Question: When I build my paid version, Android Studio (and Gradle) generates a double size apk file?
It's the same result generating apk from Android Studio and/or command line:
'''
gradle clean assembleRelease
'''
It includes the following directories extra:
'''
assets/
main/
paid/
'''
thus making it very large.
My build.gradle has the following definition for the paid version:
'''
sourceSets {
paid {
manifest.srcFile 'AndroidManifest.xml'
java.srcDirs = ['src/paid']
resources.srcDirs = ['src']
aidl.srcDirs = ['src']
renderscript.srcDirs = ['src']
res.srcDirs = ['res']
assets.srcDirs = ['assets']
}
}
'''
In my src/paid/res directory I only have the following extra (unzip from apk):
'''
40 ./res/drawable
8 ./res/drawable-hdpi
8 ./res/drawable-ldpi
8 ./res/drawable-mdpi
8 ./res/raw
8 ./res/raw-de
8 ./res/raw-sv
16 ./res/values
8 ./res/values-de
8 ./res/values-sv
120 ./res
120 .
'''
And I use the following:
'''
productFlavors {
free {
packageName "com.xyz.abc"
}
paid {
packageName "com.xyz.abcpro"
}
}
'''
Directory sizes below (unzip from apk):
Free:
'''
208 ./META-INF
8 ./org/apache/http/client
8 ./org/apache/http/entity/mime
8 ./org/apache/http/entity
24 ./org/apache/http
24 ./org/apache
24 ./org
888 ./res/drawable
584 ./res/drawable-hdpi
552 ./res/drawable-ldpi
560 ./res/drawable-mdpi
16 ./res/drawable-xhdpi
16 ./res/drawable-xxhdpi
488 ./res/layout
32 ./res/layout-land
8 ./res/layout-v10
16 ./res/layout-v17
8 ./res/layout-v7
8 ./res/layout-v8
64 ./res/menu
16 ./res/raw
16 ./res/raw-de
16 ./res/raw-sv
80 ./res/xml
3368 ./res
8448 .
'''
Paid:
'''
8 ./assets/scripts
8 ./assets
1000 ./main/res/drawable
720 ./main/res/drawable-hdpi
584 ./main/res/drawable-ldpi
656 ./main/res/drawable-mdpi
16 ./main/res/drawable-xhdpi
24 ./main/res/drawable-xxhdpi
504 ./main/res/layout
40 ./main/res/layout-land
8 ./main/res/layout-v10
16 ./main/res/layout-v17
8 ./main/res/layout-v7
8 ./main/res/layout-v8
64 ./main/res/menu
16 ./main/res/raw
16 ./main/res/raw-de
16 ./main/res/raw-sv
152 ./main/res/values
72 ./main/res/values-de
72 ./main/res/values-sv
96 ./main/res/xml
4088 ./main/res
4104 ./main
368 ./META-INF
8 ./org/apache/http/client
8 ./org/apache/http/entity/mime
8 ./org/apache/http/entity
24 ./org/apache/http
24 ./org/apache
24 ./org
40 ./paid/res/drawable
8 ./paid/res/drawable-hdpi
8 ./paid/res/drawable-ldpi
8 ./paid/res/drawable-mdpi
8 ./paid/res/raw
8 ./paid/res/raw-de
8 ./paid/res/raw-sv
16 ./paid/res/values
8 ./paid/res/values-de
8 ./paid/res/values-sv
120 ./paid/res
120 ./paid
888 ./res/drawable
584 ./res/drawable-hdpi
552 ./res/drawable-ldpi
560 ./res/drawable-mdpi
16 ./res/drawable-xhdpi
16 ./res/drawable-xxhdpi
488 ./res/layout
32 ./res/layout-land
8 ./res/layout-v10
16 ./res/layout-v17
8 ./res/layout-v7
8 ./res/layout-v8
64 ./res/menu
16 ./res/raw
16 ./res/raw-de
16 ./res/raw-sv
80 ./res/xml
3368 ./res
14656 .
'''
Free apk size:
-rw-r--r-- 1 admin staff 952930 Jan 6 10:01 free-release.apk
Paid apk size:
-rw-r--r-- 1 admin staff <PHONE> Jan 6 10:00 paid-release.apk
It's a standard Android Studio setup with main/
and then parallell to main/ the following directory paid/:
'''
.
./res
./res/drawable
./res/drawable/ic_launcher.png
./res/drawable/widget_icon_large.png
./res/drawable/widget_icon_small.png
./res/drawable-hdpi
./res/drawable-hdpi/ic_launcher.png
./res/drawable-ldpi
./res/drawable-ldpi/ic_launcher.png
./res/drawable-mdpi
./res/drawable-mdpi/ic_launcher.png
./res/raw
./res/raw/help.html
./res/raw-de
./res/raw-de/help.html
./res/raw-sv
./res/raw-sv/help.html
./res/values
./res/values/commons.xml
./res/values/strings.xml
./res/values-de
./res/values-de/strings.xml
./res/values-sv
./res/values-sv/strings.xml
'''
Studio layout:

Update1:
When I added an empty directory free parallell to paid and changed the following:
'''
sourceSets {
free {
manifest.srcFile 'AndroidManifest.xml'
java.srcDirs = ['src/free']
resources.srcDirs = ['src']
aidl.srcDirs = ['src']
renderscript.srcDirs = ['src']
res.srcDirs = ['res']
assets.srcDirs = ['assets']
}
paid {
manifest.srcFile 'AndroidManifest.xml'
java.srcDirs = ['src/paid']
resources.srcDirs = ['src']
aidl.srcDirs = ['src']
renderscript.srcDirs = ['src']
res.srcDirs = ['res']
assets.srcDirs = ['assets']
}
}
'''
Now apk has the same and double size!?
Update2:
Removed sourceSets all together and it worked!
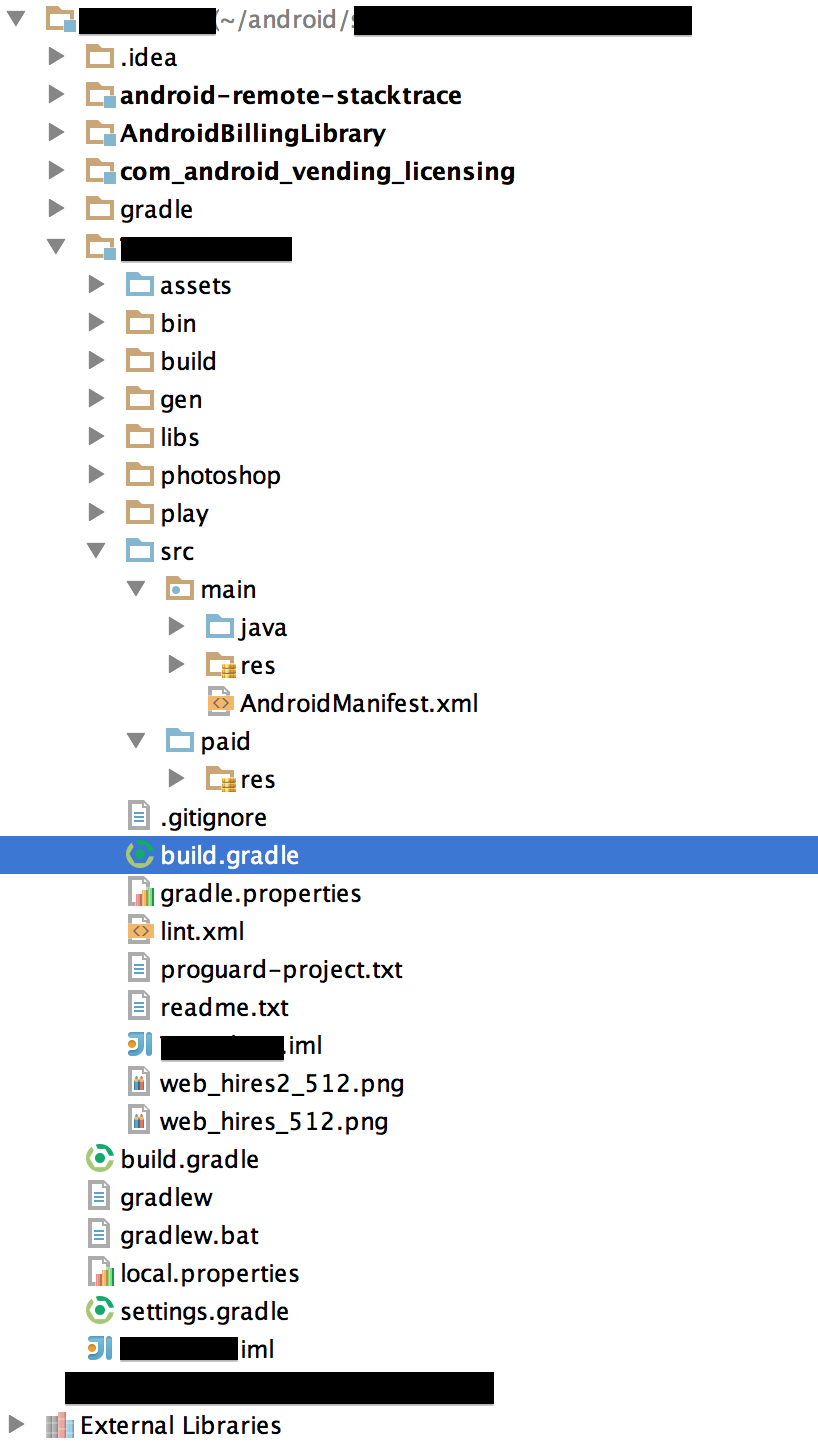
Answer: I think you are specifying sourceSets incorrectly.
If you go back to the original configuration, product flavors free and paid, resources in src/paid/res, you can remove the sourceSets elements and the app should build fine.